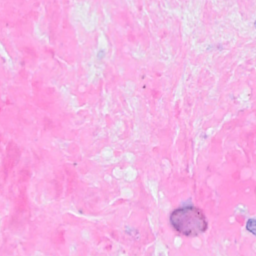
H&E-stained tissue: Breast